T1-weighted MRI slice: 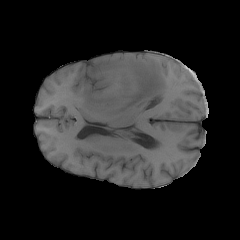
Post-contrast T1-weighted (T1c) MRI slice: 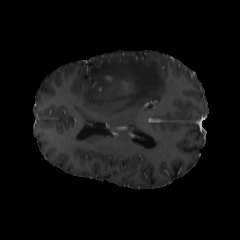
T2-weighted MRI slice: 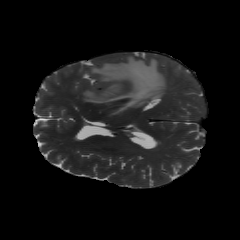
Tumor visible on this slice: yes